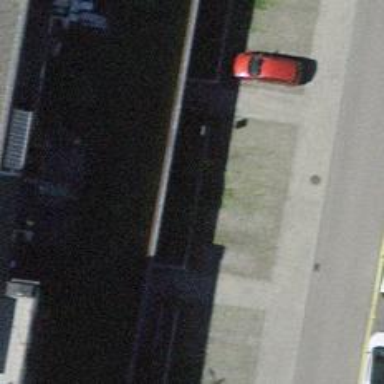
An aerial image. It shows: Parking area with surface.